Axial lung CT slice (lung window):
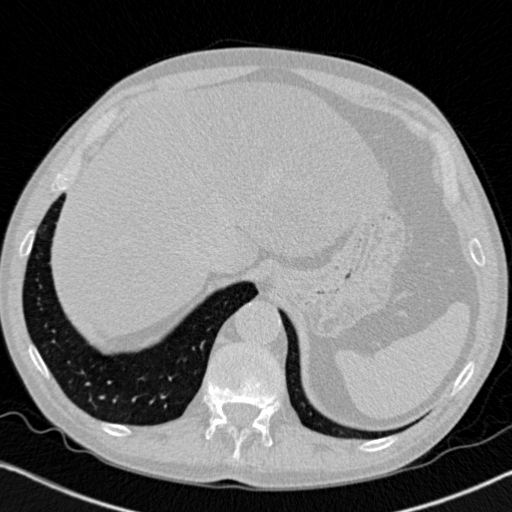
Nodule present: no